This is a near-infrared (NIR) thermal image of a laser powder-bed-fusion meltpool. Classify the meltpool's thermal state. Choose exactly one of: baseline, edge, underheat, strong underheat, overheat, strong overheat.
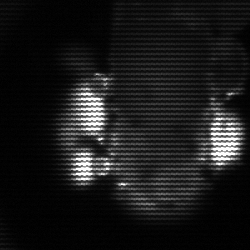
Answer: strong underheat